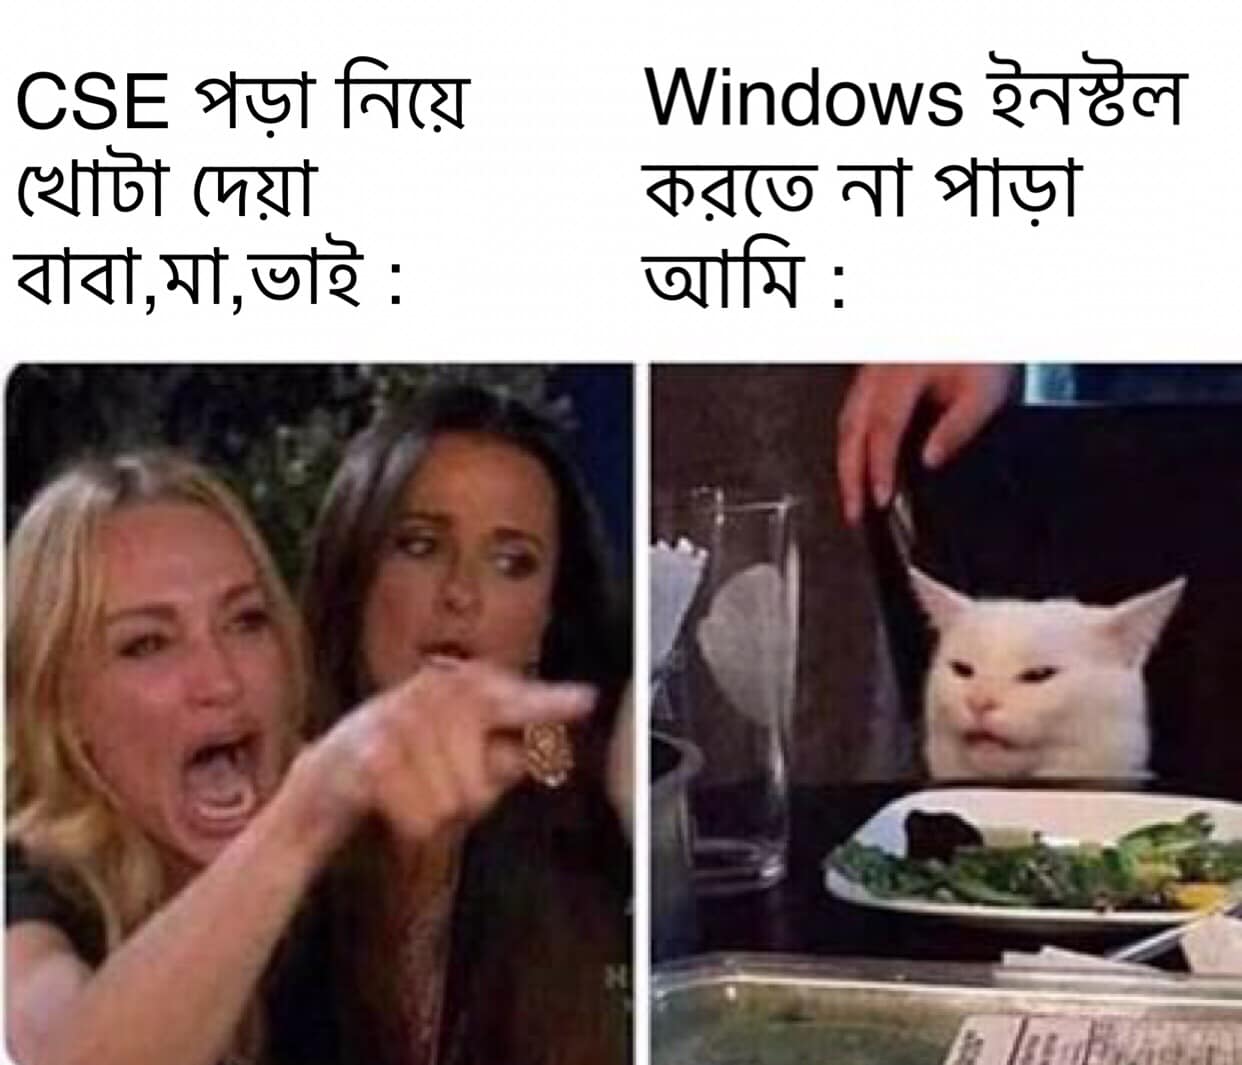
Caption: CSE পড়া নিয়ে খোটা দেয়া বাবা, মা , ভাইঃ    Windows ইনস্টল করতে না পাড়া আমিঃ
Label: non-hate